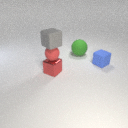
small blue rubber cube to the right of small red metal cube